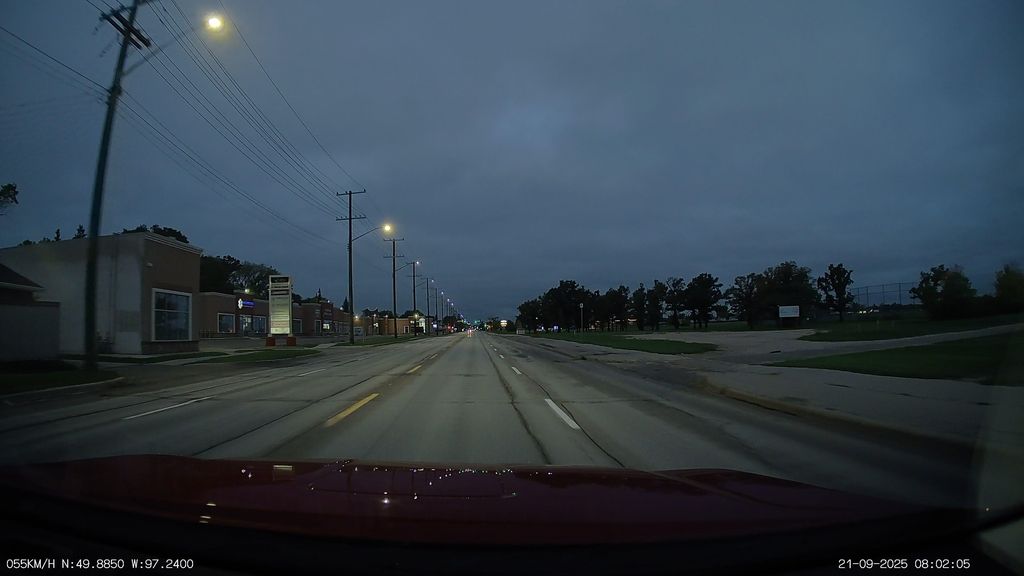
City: winnipeg